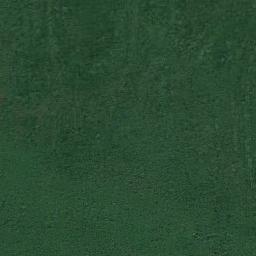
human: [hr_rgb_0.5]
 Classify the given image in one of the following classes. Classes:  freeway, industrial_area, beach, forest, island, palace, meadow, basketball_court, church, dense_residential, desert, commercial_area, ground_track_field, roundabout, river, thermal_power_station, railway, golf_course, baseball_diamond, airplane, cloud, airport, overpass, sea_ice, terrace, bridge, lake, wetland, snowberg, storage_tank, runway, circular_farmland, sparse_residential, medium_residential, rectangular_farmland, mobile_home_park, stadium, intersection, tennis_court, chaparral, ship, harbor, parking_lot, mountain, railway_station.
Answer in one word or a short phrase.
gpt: meadow